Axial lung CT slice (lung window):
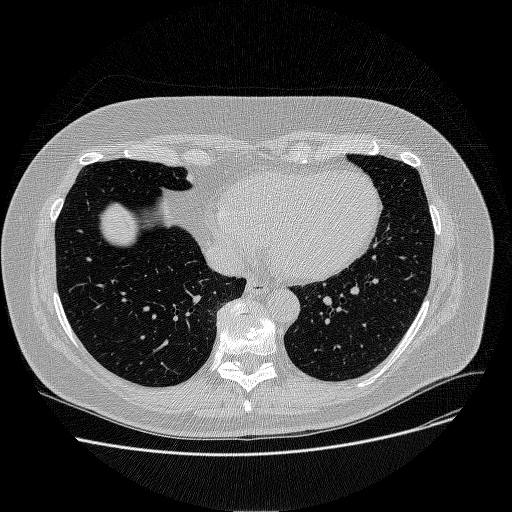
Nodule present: no